【题型】填空题　【知识点】立体几何　【难度】medium
圆柱底面半径为1，高为2，\(AB\) 为上底面底面的直径，点 \(C\) 是下底面圆弧上的一个动点，点 \(C\) 绕着下底面旋转一周，则 \(\triangle ABC\) 面积的范围是\_\_\_\_\_\_。
【解答】
\vspace{1em}
\textbf{【答案】} \([2,\sqrt{5}]\)

\vspace{1em}
\textbf{【知识点】} 圆柱的结构特征辨析

\vspace{1em}
\textbf{【分析】} 据题意，设上底面圆心为 \(O\)，下底面圆心为 \(O'\)，连接 \(OC\)，过 \(C\) 作 \(CM \perp AB\)，垂足为 \(M\)，由于 \(AB\) 为定值，故 \(\triangle ABC\) 面积的大小随 \(CM\) 的长度的变化而变化，由图可知，当点 \(M\) 与点 \(O\) 重合时以及当点 \(M\) 与点 \(B\) 重合时，分别求出 \(CM\) 的最大值和最小值，即可求出 \(\triangle ABC\) 面积的范围。

\vspace{1em}
\textbf{【详解】} 如图1，设上底面圆心为 \(O\)，下底面圆心为 \(O'\)，

连接 \(OC\)，过 \(C\) 作 \(CM \perp AB\)，垂足为 \(M\)，

则
\[
S_{\triangle ABC} = \frac{1}{2} \times AB \times CM,
\]
据题意，\(AB\) 为底面直径，是定值，故 \(\triangle ABC\) 面积的大小随 \(CM\) 的长度的变化而变化。

由图2可知，当点 \(M\) 与点 \(O\) 重合时，\(CM = OC = \sqrt{1+4} = \sqrt{5}\)，

此时 \(S_{\triangle ABC}\) 取得最大值为 \(\frac{1}{2} \times 2 \times \sqrt{5} = \sqrt{5}\)。

如图3所示，当点 \(M\) 与点 \(B\) 重合时，\(CM = BC = 2\)，

此时 \(S_{\triangle ABC}\) 取得最小值为 \(\frac{1}{2} \times 2 \times 2 = 2\)。

综上所述，\(\triangle ABC\) 面积的范围为 \([2,\sqrt{5}]\)。

故答案为：\([2,\sqrt{5}]\)

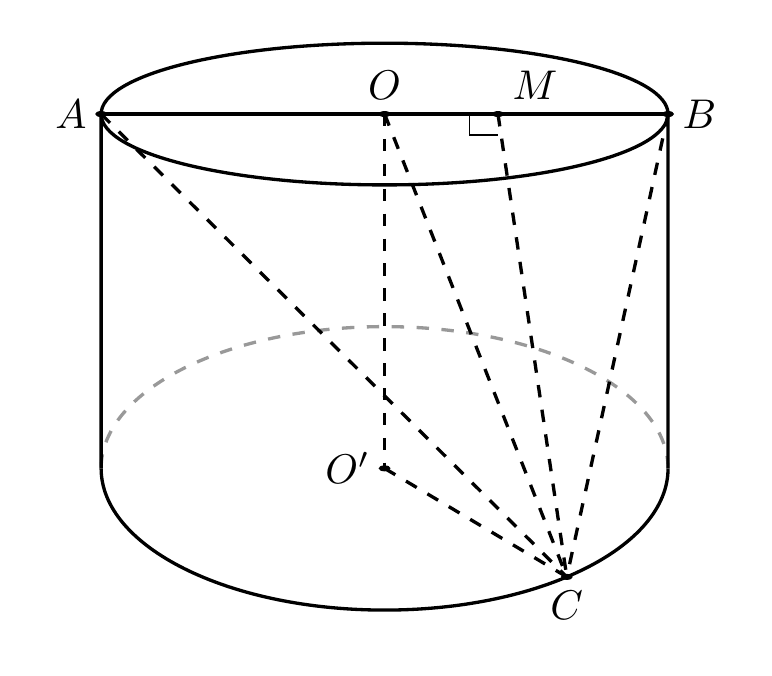
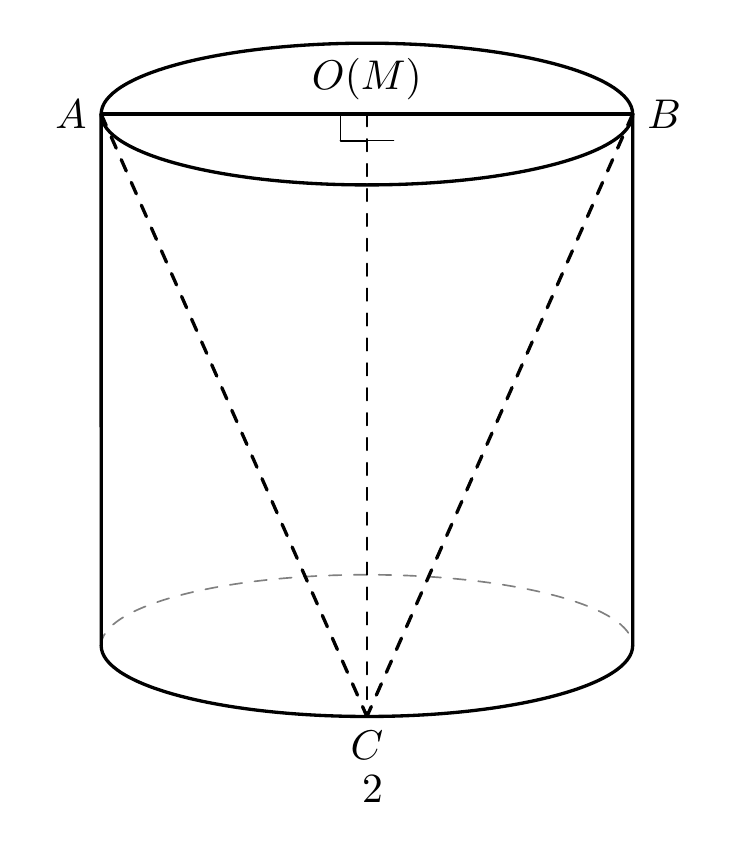
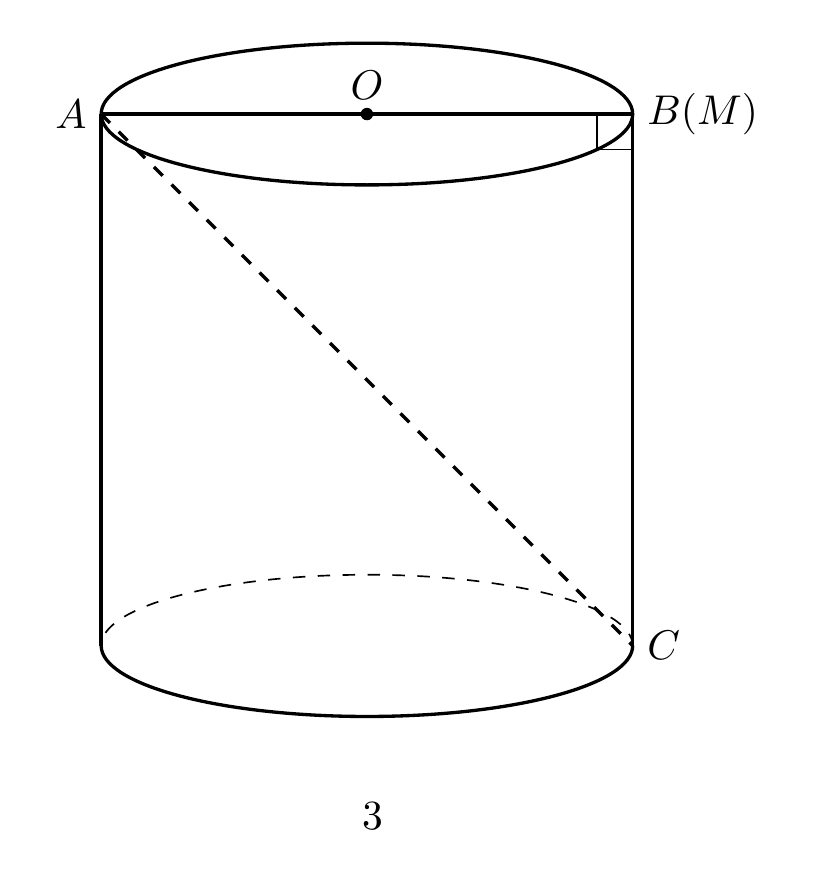